Question: Working on basic database design homework and ERD drawing in Visio, and can't wrap my head around this problem.
>
My thought would be entity & creating the composite entity which could generate the task . That task uses & which generates .

However my confidence in this solution is zero. Wondering if it's remotely correct? Or am I completely going about this the wrong way?
Thanks
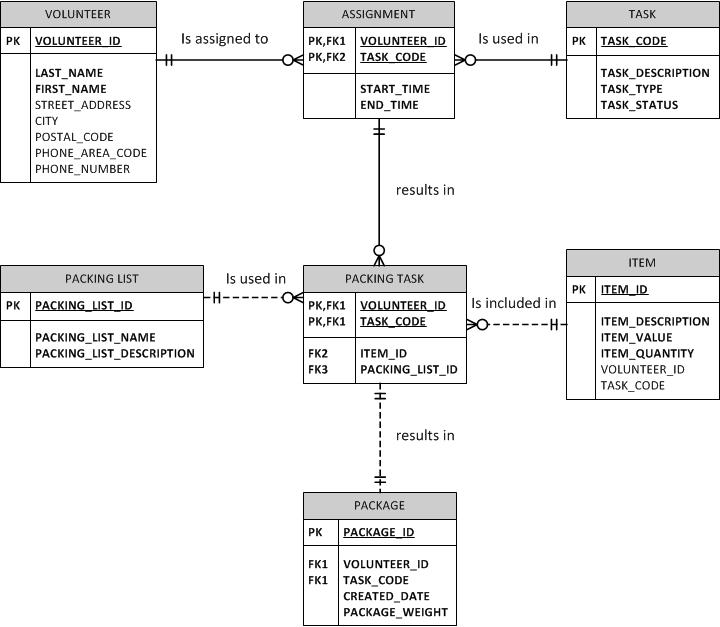
Answer: You're going about it in the right way, or at least heading in the right direction, but the end result is wrong (although the entities in the top row of your diagram are more or less correct)
Pay attention to the phrases "" and "". This would suggest that a "packing task" is a type of task, not a type of assignment.